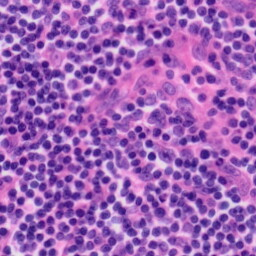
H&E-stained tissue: Tonsil